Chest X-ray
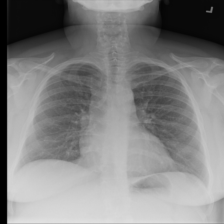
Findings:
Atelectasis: negative
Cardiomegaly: negative
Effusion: negative
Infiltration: negative
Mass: negative
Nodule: negative
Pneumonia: negative
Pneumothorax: negative
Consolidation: negative
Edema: negative
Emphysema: negative
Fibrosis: negative
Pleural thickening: negative
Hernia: negative